Question: I have a script to edit OpenVPN accounts (xxx.ovpn) from a dropdown list on my webserver, the script looks like this:
'''
<?php
echo "<form action="".$PHP_SELF."" method="post">";
echo "</br>";
exec('ls /root/crt |grep -i -e .ovpn -e .txt',$list);
echo 'Config: <select name="config">';
$x=0;
while($x<count($list)){
if($list[$x]==$h[0]){
echo "<option value="/root/crt/$list[$x]" selected>$list[$x]</option>";}
else{
echo "<option value="/root/crt/$list[$x]">$list[$x]</option>";}
$x++;
}
echo "<input name="edit" type="submit" value="Edit"/><br>";
if(isset($_POST["edit"])) {
$filename = $_POST["config"];
$myfile = fopen("$filename", "r") or die("Unable to open file!");
$filecontent = fread($myfile,filesize("$filename"));
fclose($myfile);
$nameonly = str_replace('/root/crt/', '', $filename);
echo 'Showing: '.$nameonly.'<br><textarea name="akunvpn" autofocus rows="16" cols="78" style="font-family: Arial;font-size: 9pt;">';
if(isset($filecontent)) { echo $filecontent; }
echo '</textarea><br><br>
<input name="save" type="submit" value="Save">
'; //echos file content in textarea.
}
//write to text file
if(isset($_POST["save"])) {
$save = $_POST["akunvpn"];
exec('echo '.$save.' >> '.$filename);
}
?>
'''
The only part that isn't working is the save button, I tried with PHP (fopen, fwrite, perhaps I wrote the codes incorrectly) didn't work, and then I tried with bash also didn't work. Sorry I'm just a beginner in this so the possibility that I wrote incorrect codes is huge. The page looks like this:
I want to save the file with the original name, the files are all located at '/root/crt' how should I fix this?
UPDATED: I closed the form '</form>' but still didn't work.
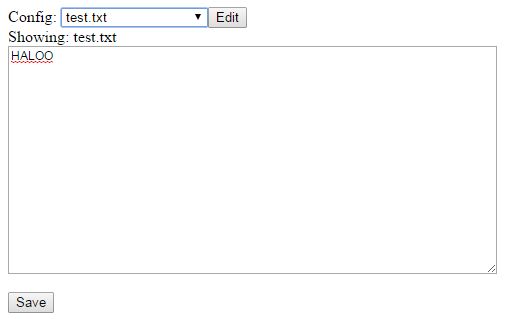
Answer: '''
<?php
echo "<form action="" method="post">";
echo "</br>";
exec('ls /root/crt |grep -i -e .ovpn -e .txt',$list);
echo 'Config: <select name="config">';
$x=0;
while($x<count($list)){
if($list[$x]==$h[0]){
echo "<option value="/root/crt/$list[$x]" selected>$list[$x]</option>";}
else{
echo "<option value="/root/crt/$list[$x]">$list[$x]</option>";}
$x++;
}
echo '</select>';
echo "<input name="edit" type="submit" value="Edit"/><br>";
if(isset($_POST["edit"]))
{
$filename = $_POST["config"];
$filecontent = file_get_contents($filename);
$nameonly = str_replace('/root/crt/', '', $filename);
echo 'Showing: '.$nameonly.'<br><textarea name="akunvpn" autofocus rows="16" cols="78" style="font-family: Arial;font-size: 9pt;">';
echo htmlentities($filecontent);
echo '</textarea><br><br>
<input type="hidden" name="filename" value="'.$filename.'">
<input name="save" type="submit" value="Save">
'; //echos file content in textarea.
}
//write to text file
if(isset($_POST["save"])) {
file_put_contents($_POST['filename'], $_POST["akunvpn"]);
}
echo '</form>';
?>
'''